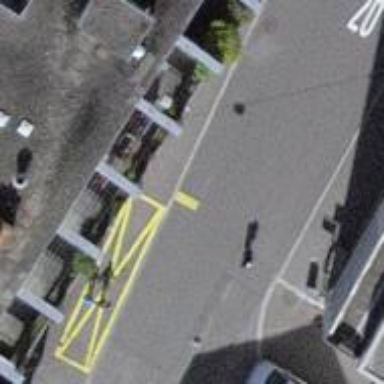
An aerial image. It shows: Bus stop with platform for public transport.